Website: apple
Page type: billing-address
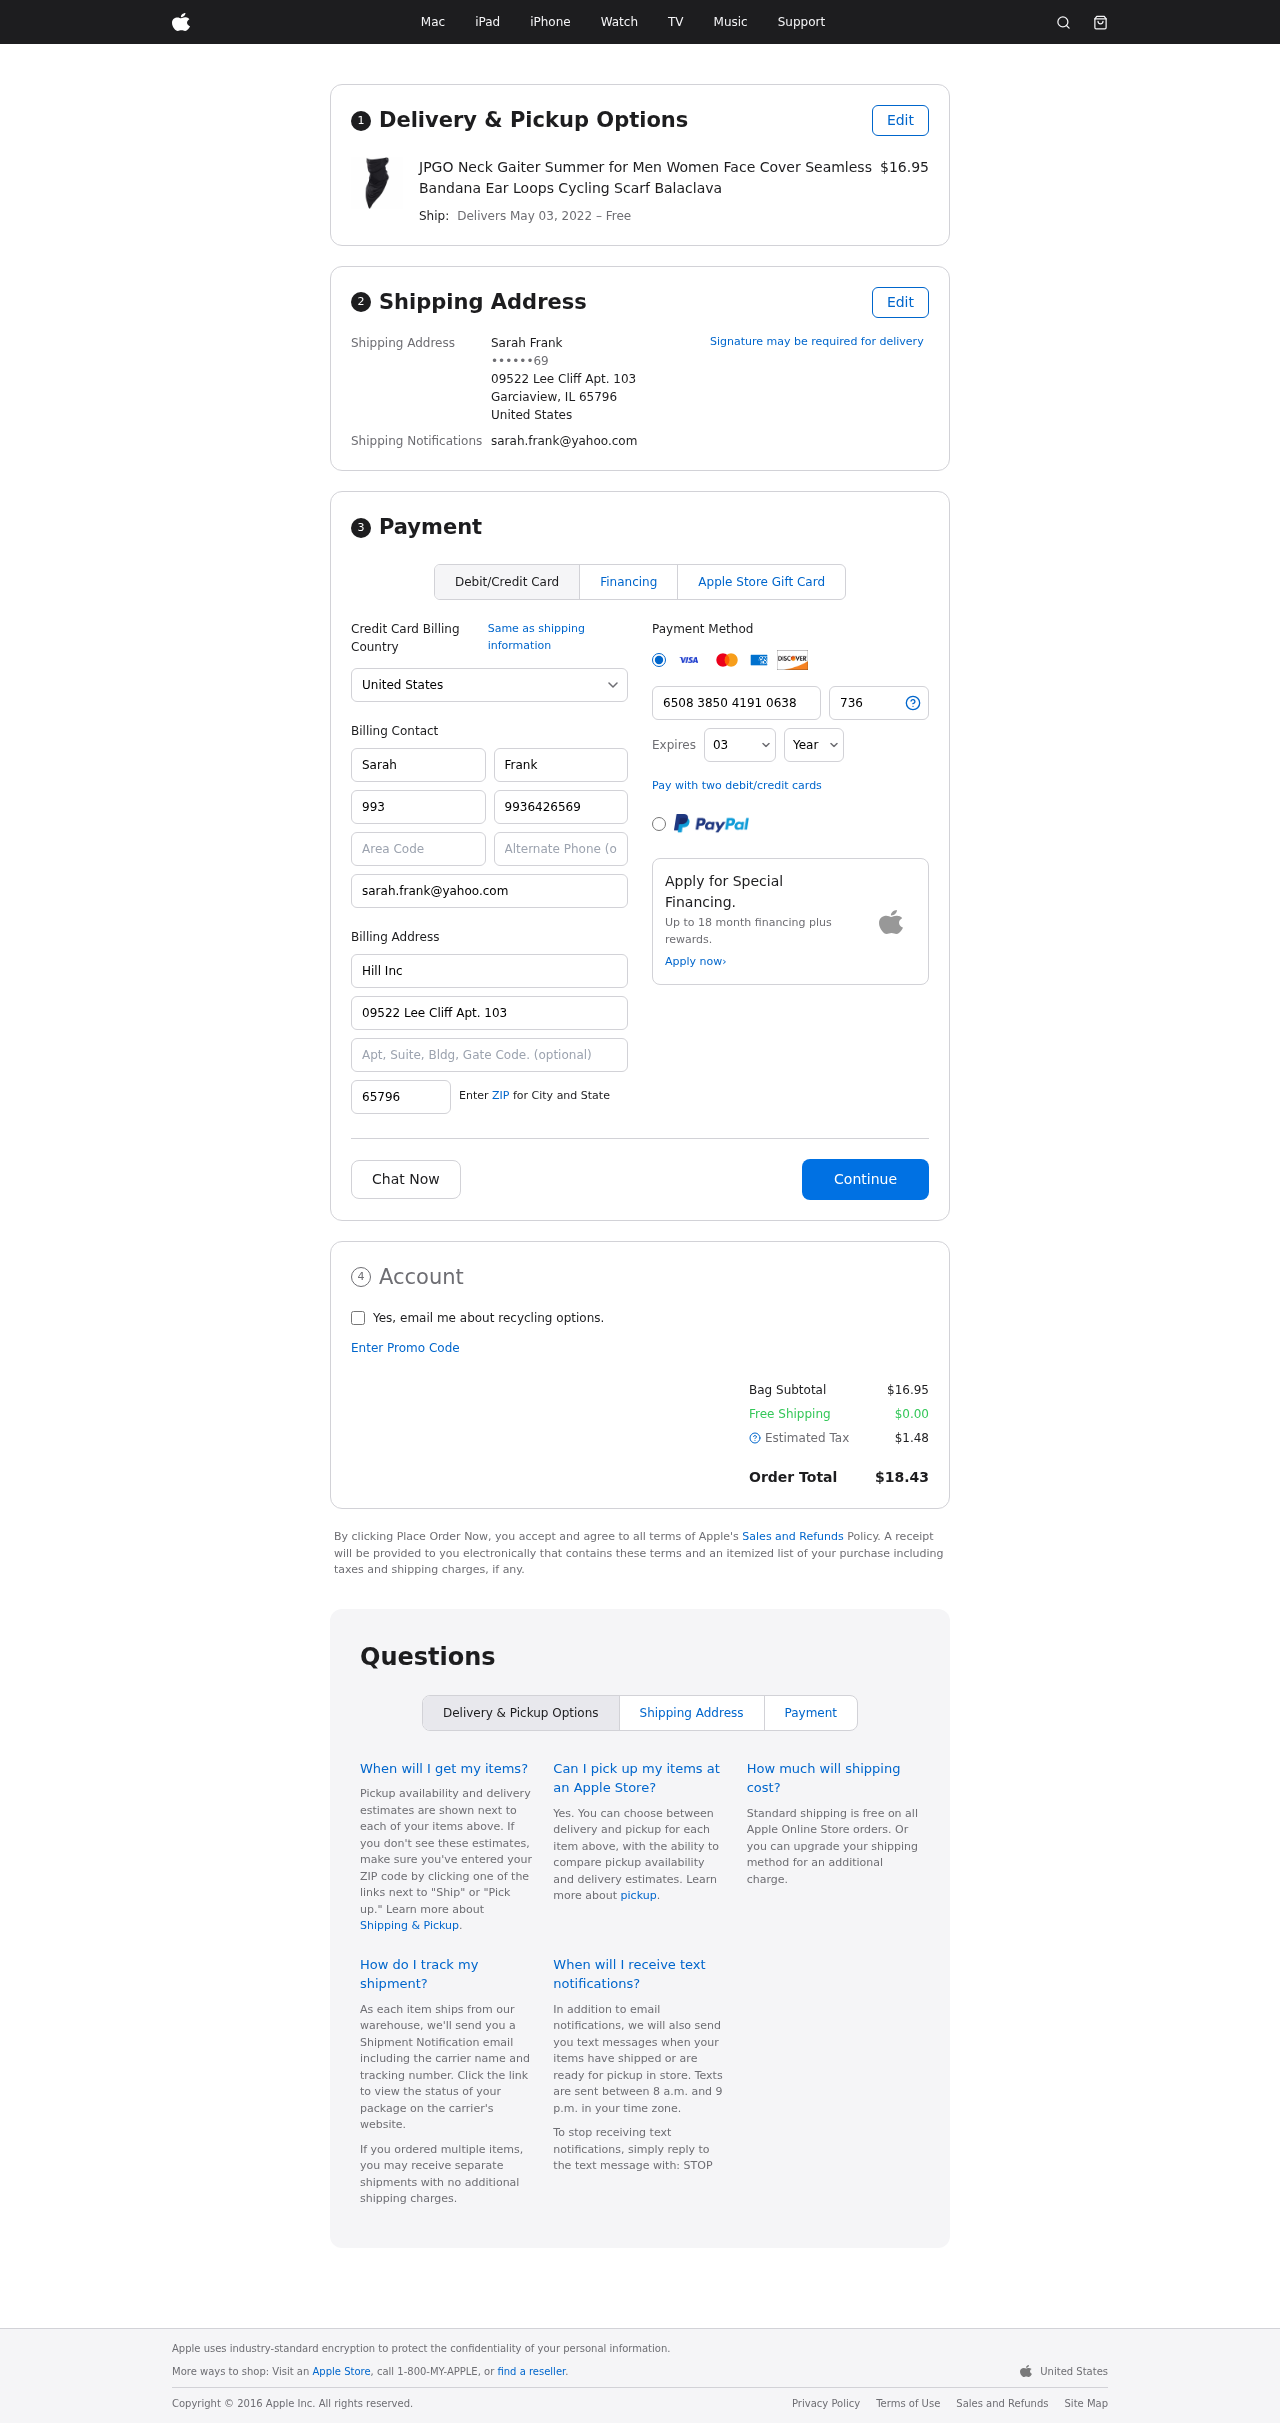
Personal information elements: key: PII_CARD_CVV
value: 736
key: PII_CARD_EXPIRY_MONTH
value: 03
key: PII_CARD_EXPIRY_YEAR
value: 29
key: PII_CARD_NUMBER
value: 6508 3850 4191 0638
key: PII_CITY_STATE_ZIP
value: Garciaview, IL 65796
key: PII_COUNTRY
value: United States
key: PII_EMAIL
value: sarah.frank@yahoo.com
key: PII_FULLNAME
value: Sarah Frank
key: PII_STREET
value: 09522 Lee Cliff Apt. 103
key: PII_PHONE_MASKED
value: ••••••69
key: PII_BILLING_FIRSTNAME
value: Sarah
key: PII_BILLING_LASTNAME
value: Frank
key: PII_BILLING_PHONE_AREA
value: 993
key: PII_BILLING_PHONE
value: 9936426569
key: PII_BILLING_EMAIL
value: sarah.frank@yahoo.com
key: PII_BILLING_COMPANY
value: Hill Inc
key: PII_BILLING_STREET
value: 09522 Lee Cliff Apt. 103
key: PII_BILLING_POSTCODE
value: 65796
Product elements: key: PRODUCT1_NAME
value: JPGO Neck Gaiter Summer for Men Women Face Cover Seamless Bandana Ear Loops Cycling Scarf Balaclava
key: PRODUCT1_PRICE
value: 16.95
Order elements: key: ORDER_DELIVERY_DATE
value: May 03, 2022
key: ORDER_SUBTOTAL
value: $16.95
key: ORDER_SHIPPING_COST
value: $0.00
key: ORDER_TAX
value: $1.48
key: ORDER_TOTAL
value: $18.43